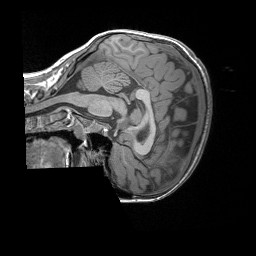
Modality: T1w
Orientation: sagittal
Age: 8
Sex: female
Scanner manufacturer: siemens
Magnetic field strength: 3 T
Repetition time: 1.65 s
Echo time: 0.00203 s